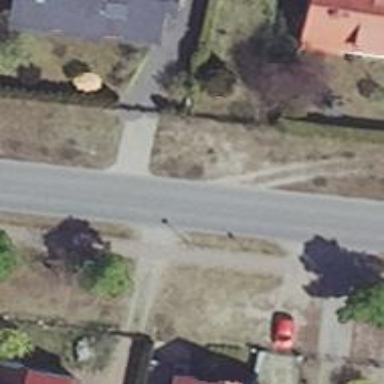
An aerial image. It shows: Asphalt road classified as tertiary.